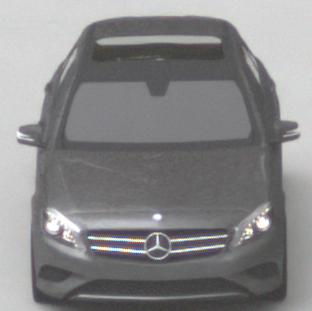
Make: Mercedes-Benz
Model: A 180
Detailed model: A-Class (176)
Model produced from: 2012/09
Model produced until: 2015/07
Doors: 5
Color: gray
Road condition: dry road
Daytime: morning or afternoon
Contrast: low contrast